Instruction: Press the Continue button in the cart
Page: cart
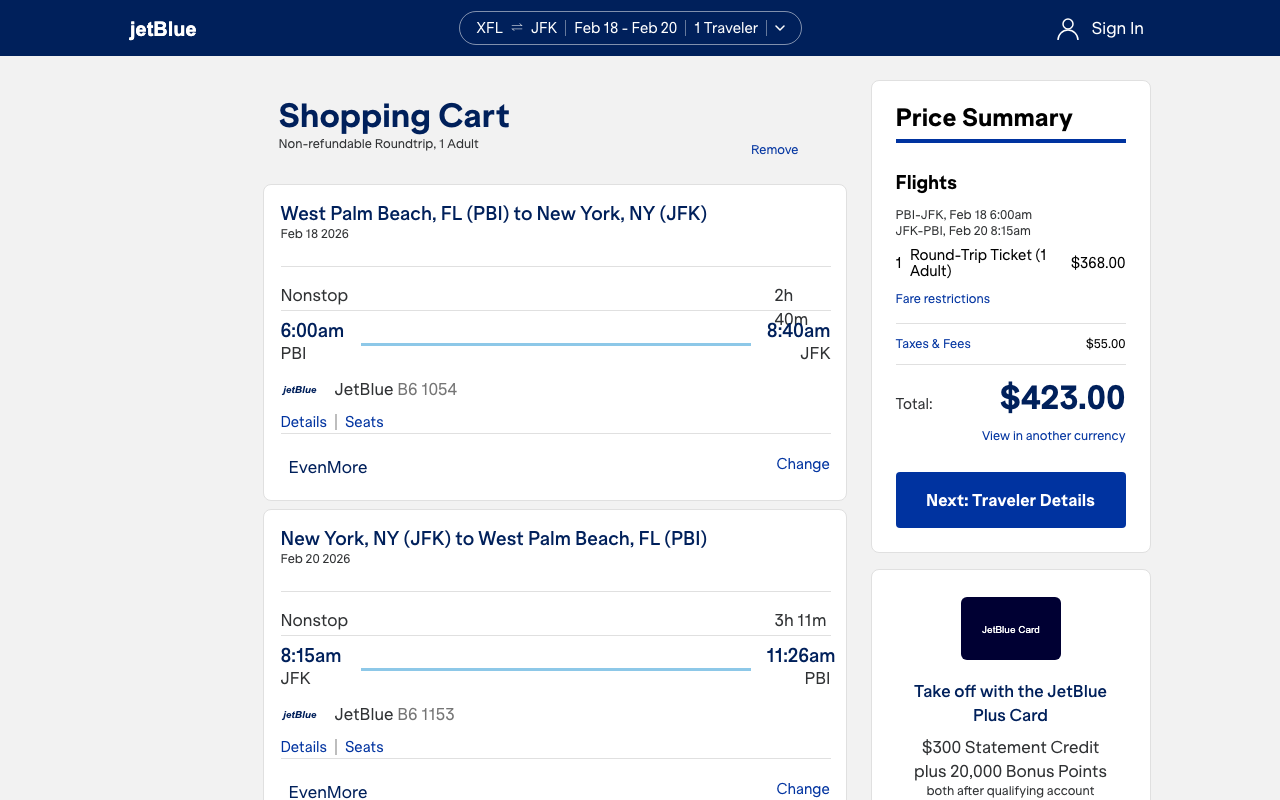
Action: click